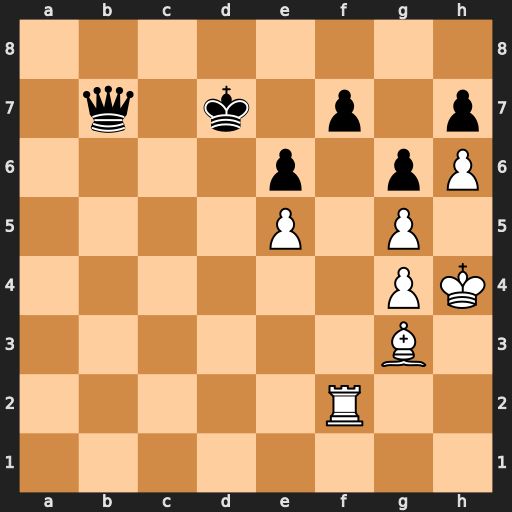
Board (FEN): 8/1q1k1p1p/4p1pP/4P1P1/6PK/6B1/5R2/8
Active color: w
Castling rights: -
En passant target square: -
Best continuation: Rxf7+ Kc6 Rxb7